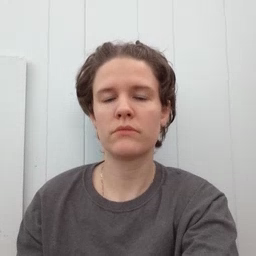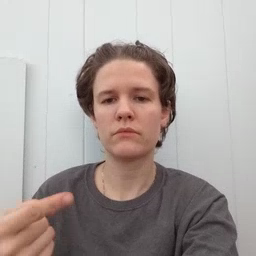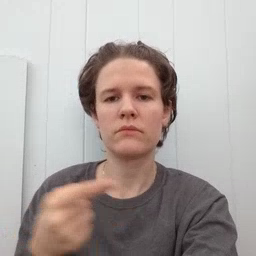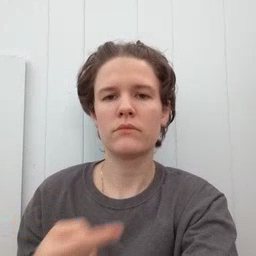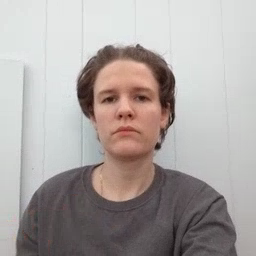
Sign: owie